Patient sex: M
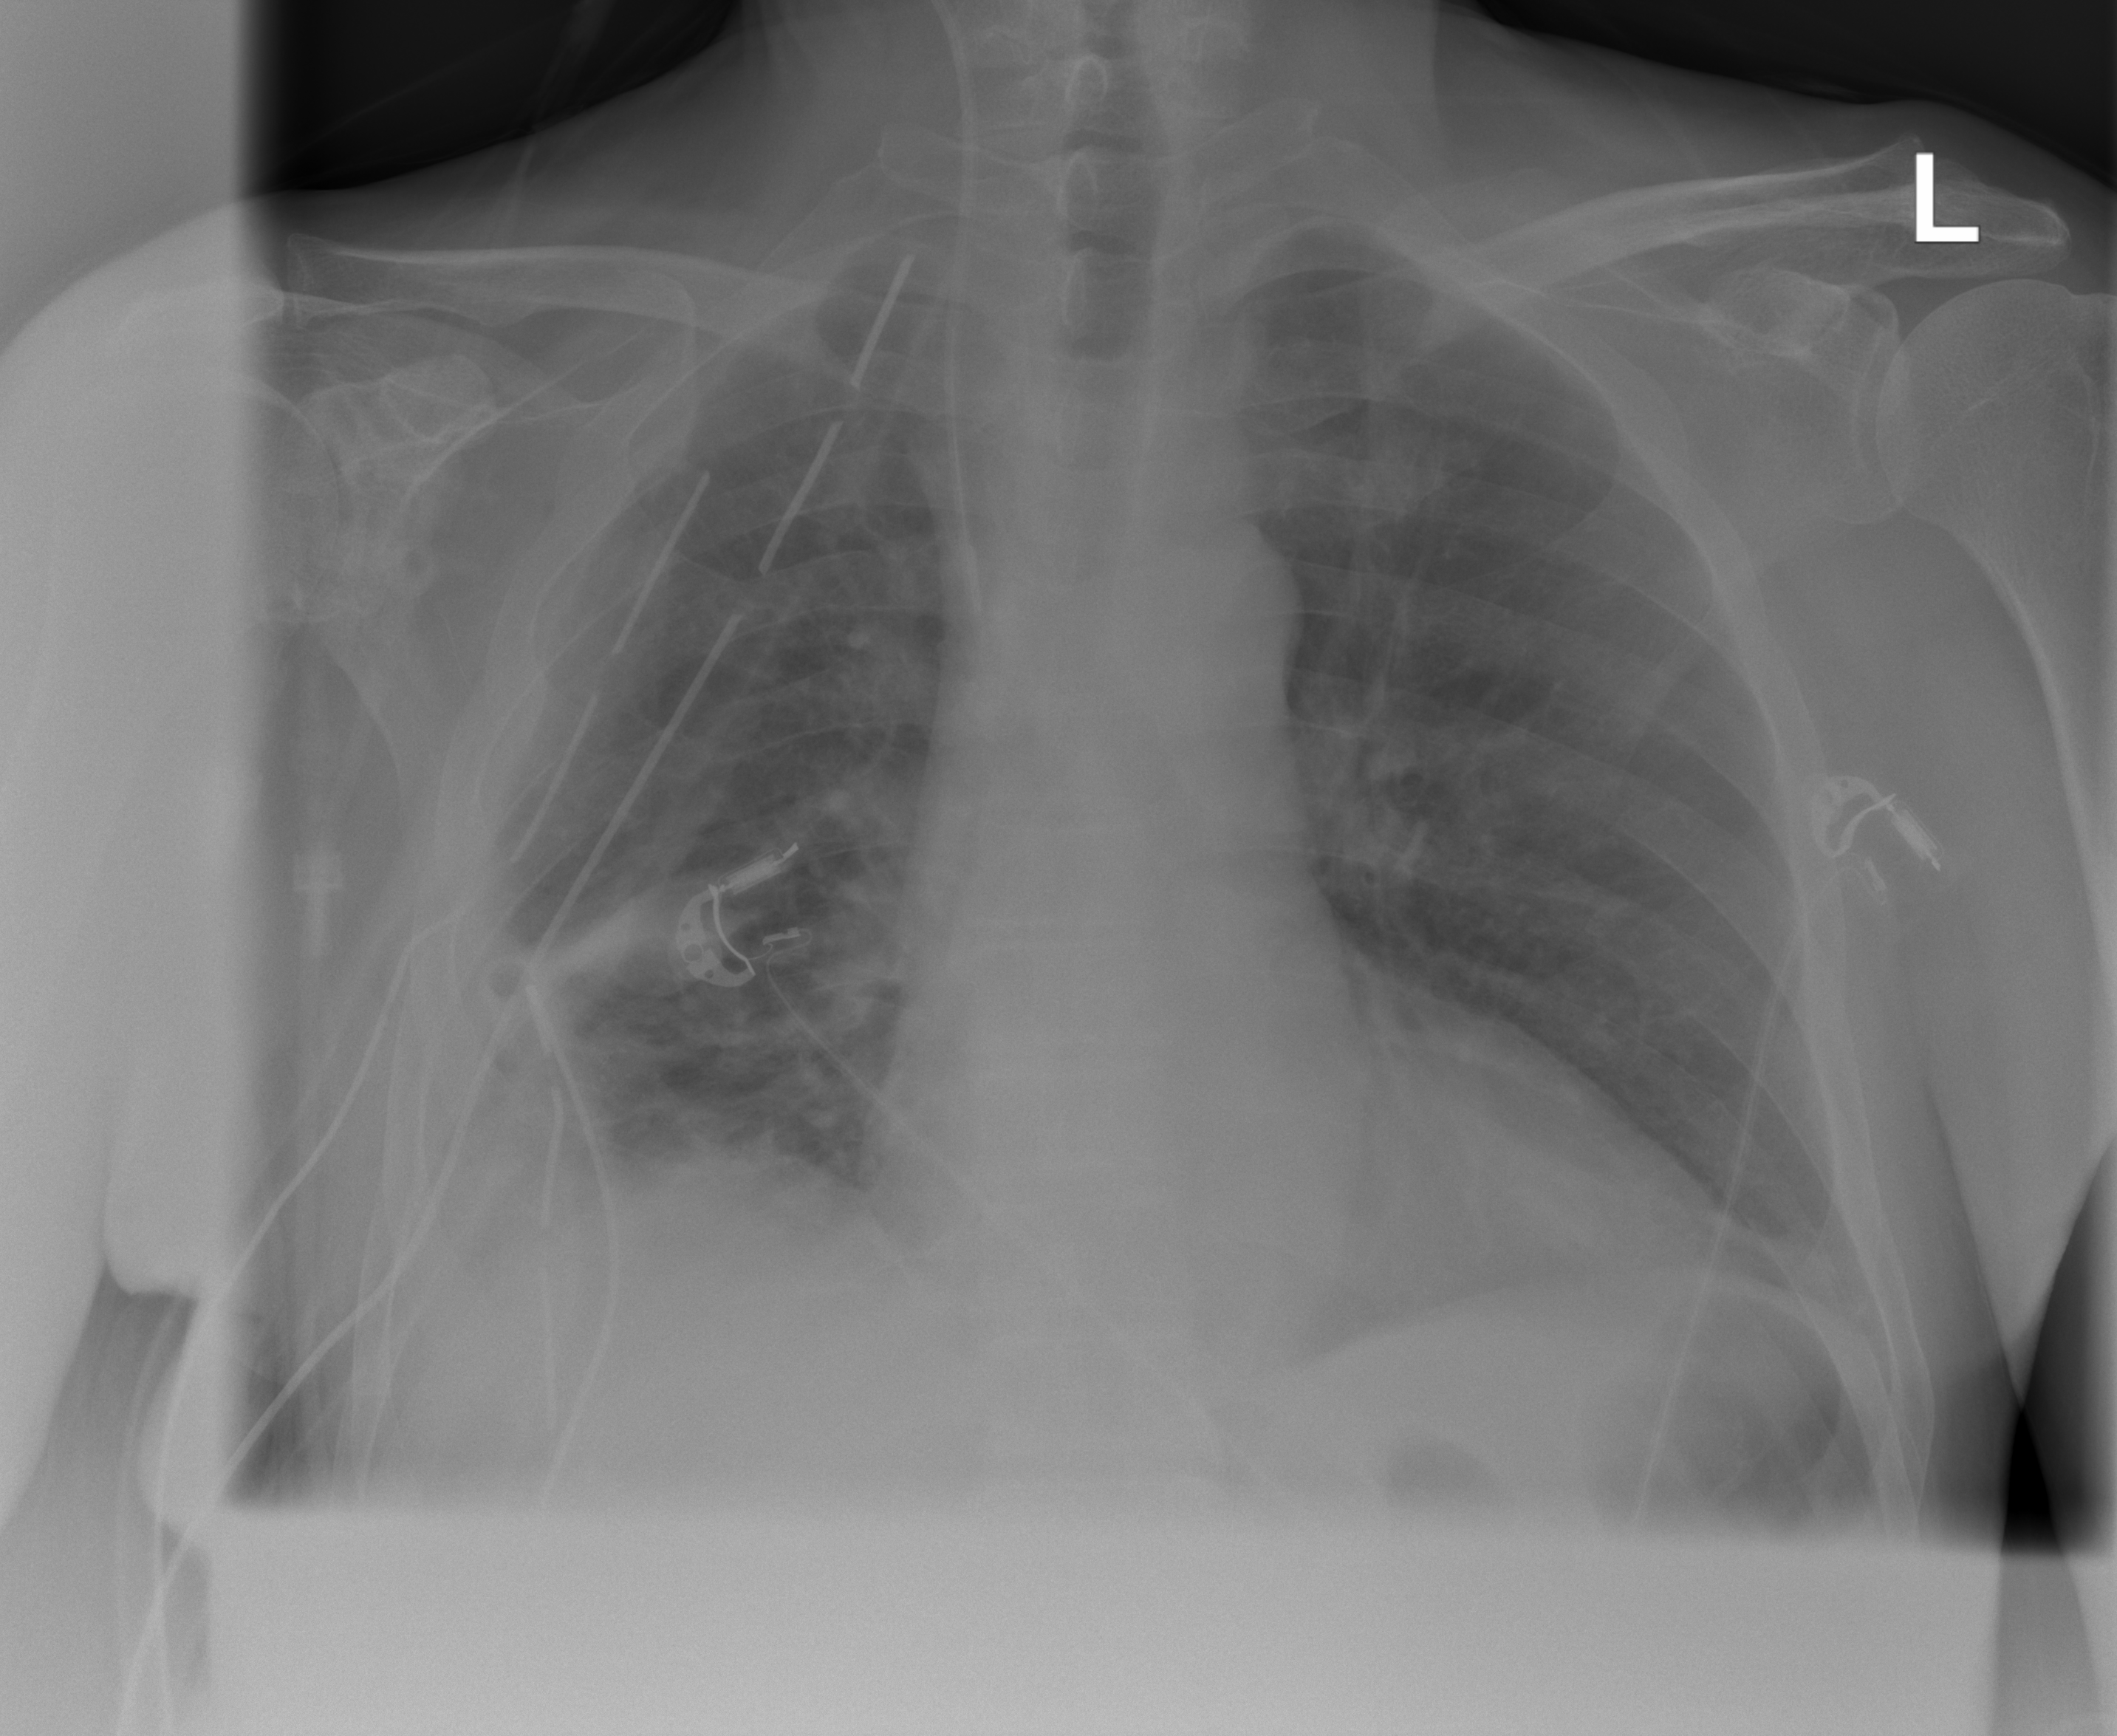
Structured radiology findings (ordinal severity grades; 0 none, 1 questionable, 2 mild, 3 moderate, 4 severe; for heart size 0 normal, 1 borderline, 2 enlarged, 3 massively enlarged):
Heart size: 2
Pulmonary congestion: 0
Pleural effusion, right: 3
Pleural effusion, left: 0
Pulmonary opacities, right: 2
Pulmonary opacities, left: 0
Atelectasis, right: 2
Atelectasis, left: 2